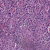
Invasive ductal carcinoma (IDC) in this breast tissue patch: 1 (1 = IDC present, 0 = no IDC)